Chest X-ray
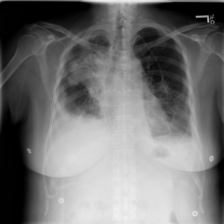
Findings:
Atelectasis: negative
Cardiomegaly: negative
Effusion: positive
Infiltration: positive
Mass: positive
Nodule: negative
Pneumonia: negative
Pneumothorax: negative
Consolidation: negative
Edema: negative
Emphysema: negative
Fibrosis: negative
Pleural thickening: negative
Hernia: negative